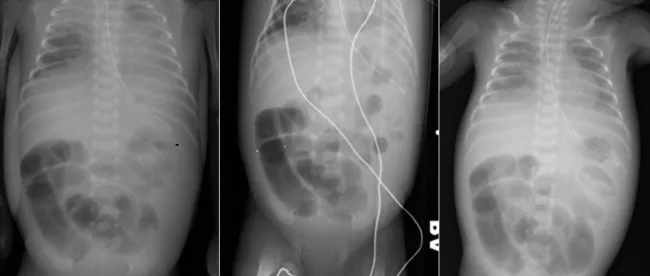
Left pane:plain AP radiograph of chest and abdomen with dilated loops of bowel. Central pane:plain left lateral decubitus radiograph of abdomen with dilated bowel loops and no evidence of pneumoperitoneum. Right pane:sequential AP radiograph of abdomen showing fixed dilated "sentinel" loops.
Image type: radiology (x_ray)